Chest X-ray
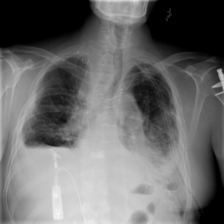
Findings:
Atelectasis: negative
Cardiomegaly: negative
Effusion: positive
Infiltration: negative
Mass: negative
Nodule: negative
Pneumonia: negative
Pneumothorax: negative
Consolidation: negative
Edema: negative
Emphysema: negative
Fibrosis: negative
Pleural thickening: negative
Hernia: negative